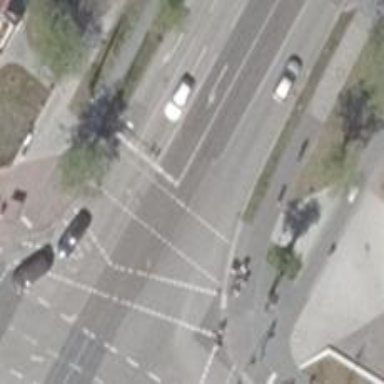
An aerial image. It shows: Road with traffic signals managed by signal. The traffic is monitored by traffic surveillance.